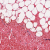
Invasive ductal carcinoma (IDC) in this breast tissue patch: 0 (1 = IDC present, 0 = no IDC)